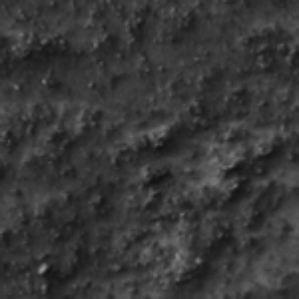
Label: frost